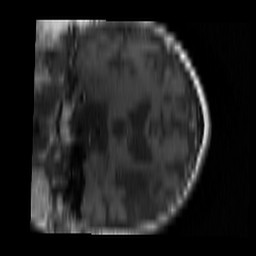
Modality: T1w
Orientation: coronal
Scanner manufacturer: philips
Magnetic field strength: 1.5 T
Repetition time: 0.4 s
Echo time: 0.0074 s